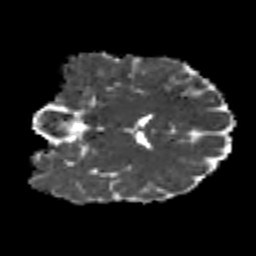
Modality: MD
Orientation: coronal
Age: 25
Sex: female
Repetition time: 8.4 s
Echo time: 0.09 s